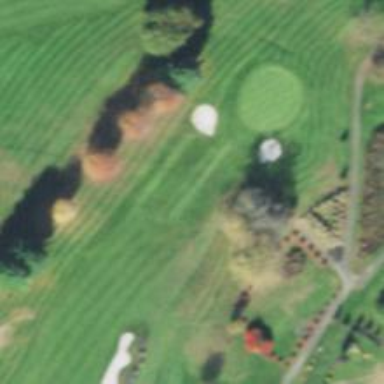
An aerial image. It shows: Golf hole.